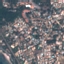
Land use / land cover: Residential